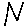
Label: zigzag